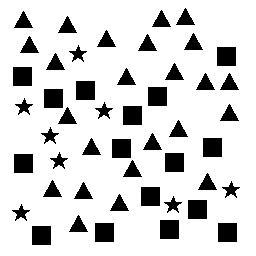
Squares: 16
Triangles: 24
Stars: 8
Total shapes: 48